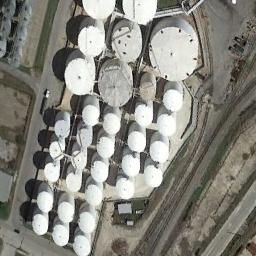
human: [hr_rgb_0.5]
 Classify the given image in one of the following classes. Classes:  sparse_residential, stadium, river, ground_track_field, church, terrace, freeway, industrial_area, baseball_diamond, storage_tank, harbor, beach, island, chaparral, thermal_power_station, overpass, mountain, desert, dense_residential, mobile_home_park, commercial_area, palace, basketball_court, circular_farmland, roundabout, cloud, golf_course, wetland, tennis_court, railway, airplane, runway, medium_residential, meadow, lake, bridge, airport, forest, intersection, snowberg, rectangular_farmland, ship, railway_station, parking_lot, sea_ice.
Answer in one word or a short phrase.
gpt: storage_tank